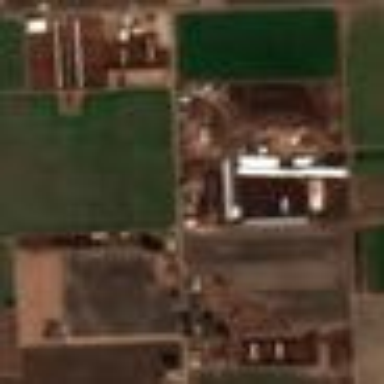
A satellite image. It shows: Farmyard area.